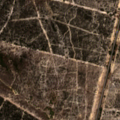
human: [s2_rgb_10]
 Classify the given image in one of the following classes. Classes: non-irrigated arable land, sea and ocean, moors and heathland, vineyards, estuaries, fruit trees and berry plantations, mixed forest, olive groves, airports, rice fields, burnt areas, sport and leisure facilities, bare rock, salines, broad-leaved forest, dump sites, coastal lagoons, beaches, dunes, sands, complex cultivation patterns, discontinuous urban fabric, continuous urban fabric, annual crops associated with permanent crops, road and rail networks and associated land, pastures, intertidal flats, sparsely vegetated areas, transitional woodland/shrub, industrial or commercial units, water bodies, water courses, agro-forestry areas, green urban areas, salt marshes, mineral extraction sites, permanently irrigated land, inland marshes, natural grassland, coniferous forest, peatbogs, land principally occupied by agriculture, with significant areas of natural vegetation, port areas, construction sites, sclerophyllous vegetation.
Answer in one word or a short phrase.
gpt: continuous urban fabric